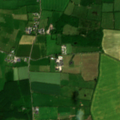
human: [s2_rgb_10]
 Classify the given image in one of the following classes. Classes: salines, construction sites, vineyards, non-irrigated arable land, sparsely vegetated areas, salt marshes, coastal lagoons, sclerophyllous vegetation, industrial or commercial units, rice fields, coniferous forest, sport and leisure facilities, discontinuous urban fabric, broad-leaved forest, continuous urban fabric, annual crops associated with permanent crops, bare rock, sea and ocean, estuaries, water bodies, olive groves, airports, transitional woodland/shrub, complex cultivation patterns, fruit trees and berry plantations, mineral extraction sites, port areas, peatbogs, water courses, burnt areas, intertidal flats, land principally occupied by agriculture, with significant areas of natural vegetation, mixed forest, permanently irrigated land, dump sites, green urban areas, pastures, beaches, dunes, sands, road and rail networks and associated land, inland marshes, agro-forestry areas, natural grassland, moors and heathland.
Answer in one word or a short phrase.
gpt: non-irrigated arable land, pastures